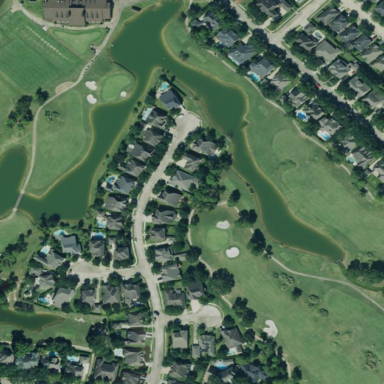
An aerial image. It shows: Retention water basin serving as water hazard on golf course.